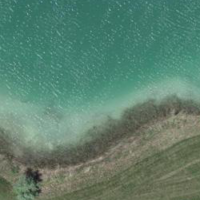
EUNIS habitat code: 14
Species observed at this site:
Milvus milvus
Gryllus campestris